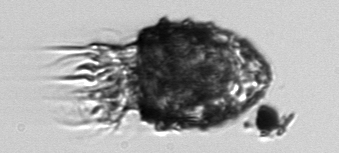
Label: Stenosemella_pacifica